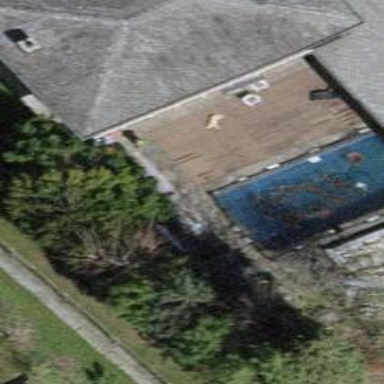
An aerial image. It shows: Swimming pool located in leisure land.